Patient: sex M, age 75
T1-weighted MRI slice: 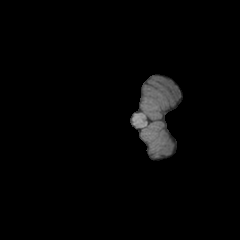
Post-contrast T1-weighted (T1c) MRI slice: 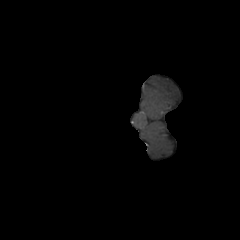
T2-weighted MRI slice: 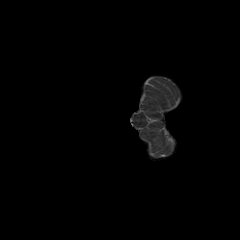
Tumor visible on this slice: no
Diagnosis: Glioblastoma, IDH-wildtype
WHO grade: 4